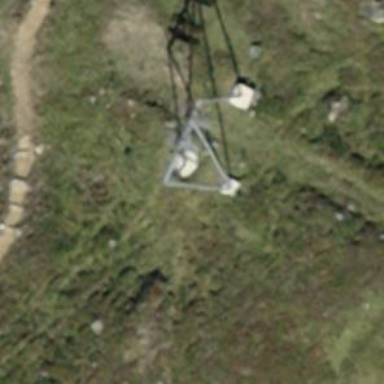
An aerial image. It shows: Pylon used for aerialway.